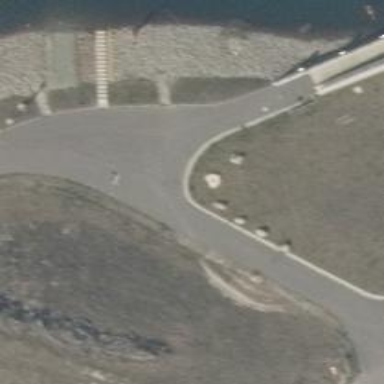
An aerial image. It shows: Asphalt path.